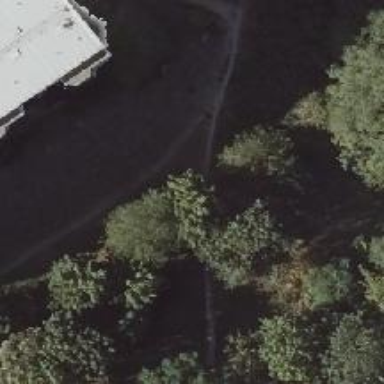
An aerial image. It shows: Dirt footway.